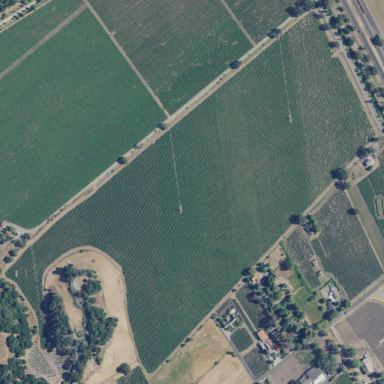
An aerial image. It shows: Vineyard growing grapes.